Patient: sex F, age 55
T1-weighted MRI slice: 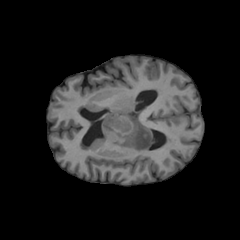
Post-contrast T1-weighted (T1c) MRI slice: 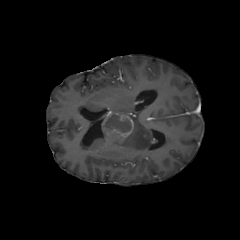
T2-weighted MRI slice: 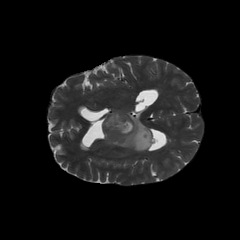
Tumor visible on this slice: yes
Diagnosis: Glioblastoma, IDH-wildtype
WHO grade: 4